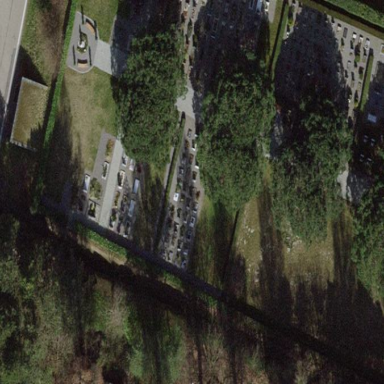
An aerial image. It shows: Cemetery.